Question: I created a custom business object in S/4Hana Cloud.
custom object

Then get the metadata, and finally add to my java project.
Now I need to read the table and use some of the fields for subsequent logics.
I retrieve table this way:
'''
cockpitSetupList = new DefaultCscCockpitSetupService().getAllCSCCOCKPIT_SETUP()
.orderBy(CSCCOCKPIT_SETUP.COCKPIT_TYPE, Order.ASC)
.execute();
'''
I would like to read the value of the fields, so I loop it and read the field value like this:
'''
for (CSCCOCKPIT_SETUP cockpitsetup : allCockpitSetup) {
// read all the product for the sales Organization sent from cockpit setup
String salesOrganizationInString =
String.valueOf(cockpitsetup.SALES_ORGANIZATION);
allProductsPerSalesOrganization = products.getAllProductSalesPerSalesOrganization(salesOrganizationInString);
'''
But, it does not give the value of the field, but something like:
'''
"com.sunstar.vdm.namespaces.csccockpitsetup.field.CSCCOCKPIT_SETUPField@d6ba2449"
'''
By using whitelisted APIs, for instance, I have getters for each field of the API.
Could you guys tell me why I do not see getter methods on custom VDM objects?
Remarks: I've created two additional custom object and none of them brings getters.
Adding the metadata file: [removed to character limit]
Adding my POM file:
'''
<dependencies>
<dependency>
<groupId>com.sap.cloud.s4hana.cloudplatform</groupId>
<artifactId>scp-neo</artifactId>
</dependency>
<dependency>
<groupId>com.sap.cloud.s4hana</groupId>
<artifactId>s4hana-all</artifactId>
</dependency>
<dependency>
<groupId>javax.inject</groupId>
<artifactId>javax.inject</artifactId>
<scope>provided</scope>
</dependency>
<dependency>
<groupId>com.sap.cloud</groupId>
<artifactId>neo-javaee7-wp-api</artifactId>
<scope>provided</scope>
</dependency>
<dependency>
<groupId>org.thymeleaf</groupId>
<artifactId>thymeleaf</artifactId>
<version>3.0.0.RELEASE</version>
</dependency>
<!-- commented out to get VDM getters -->
<!-- <dependency>-->
<!-- <groupId>org.projectlombok</groupId>-->
<!-- <artifactId>lombok</artifactId>-->
<!-- <scope>provided</scope>-->
<!-- </dependency>-->
<dependency>
<groupId>org.modelmapper</groupId>
<artifactId>modelmapper</artifactId>
<version>1.1.2</version>
</dependency>
<!-- custom VDM-->
<dependency>
<groupId>org.projectlombok</groupId>
<artifactId>lombok</artifactId>
<scope>provided</scope>
</dependency>
<!-- custom VDM -->
<dependency>
<groupId>javax.inject</groupId>
<artifactId>javax.inject</artifactId>
<scope>provided</scope>
</dependency>
</dependencies>
'''
Also, a list of the methods generated:
<URL>
BR,
Pietro
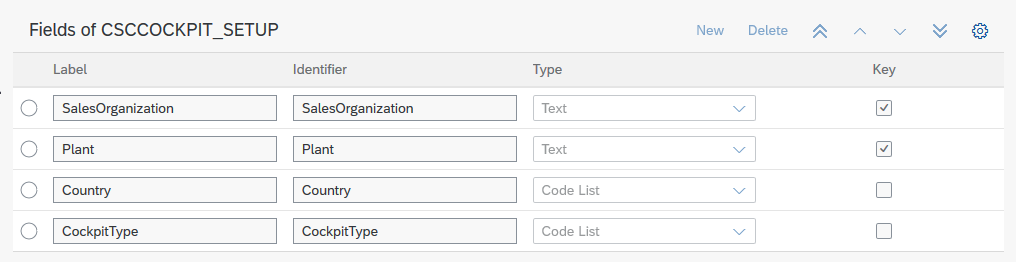
Answer: I assume you used the generator to generate the VDM based on the metadata. If so and if possible, please share the metadata.
Assuming the above, the field that you are trying to use does not and is not meant to hold any data. It is to be used when building OData requests, so in select and filter operations.
In order to access the data you would indeed need getters on the entity type. Be sure to include 'lombok' as dependency in your project as we use the '@Data' <URL> in the generated code:
'''
<dependency>
<groupId>org.projectlombok</groupId>
<artifactId>lombok</artifactId>
<scope>provided</scope>
</dependency>
'''
I generated the code locally and I see that the annotation is present on the entity. So there should be getters present. I setup a small project and the following code compiles:
'''
final CSCCOCKPIT_SETUP setup = new CSCCOCKPIT_SETUP();
final String salesOrganization = setup.getSalesOrganization();
'''
If you don't see the methods in your IDE you might need to install or enable a <URL> for the linter & autocomplete to work properly.